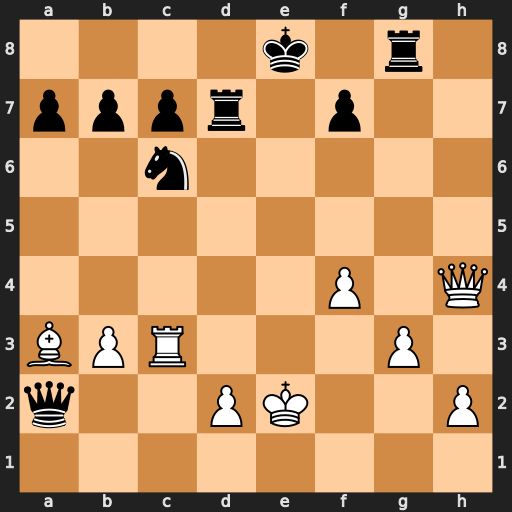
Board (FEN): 4k1r1/pppr1p2/2n5/8/5P1Q/BPR3P1/q2PK2P/8
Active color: w
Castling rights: -
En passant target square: -
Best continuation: Re3+ Re7 Rxe7+